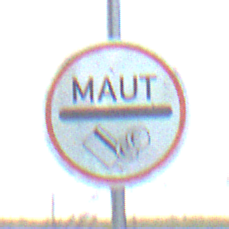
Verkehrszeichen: MautflichtigeStrecke
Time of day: Midday
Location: Outdoor (Suburban)
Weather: Overcast
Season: NotSpecified
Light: Natural